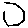
Label: hexagon